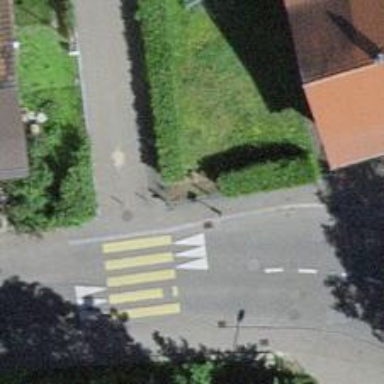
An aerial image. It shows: Bench.